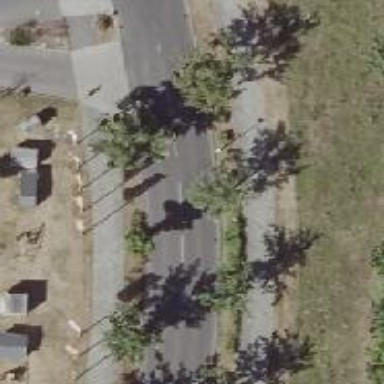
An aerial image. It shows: Avenue lined with broadleaved deciduous trees.